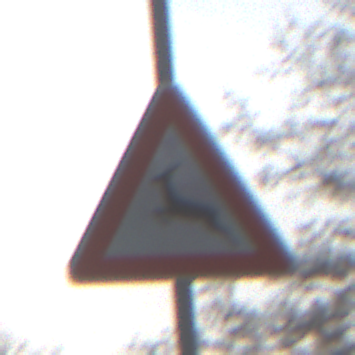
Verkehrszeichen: WildwechselRechts
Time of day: MorningAfternoon
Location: Outdoor (Nature)
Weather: PartlyCloudy
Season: NotSpecified
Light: Natural